Interaction volume radius: 5 \u00c5
Interaction volume height: 10 \u00c5
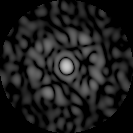
Disorder parameter: 0.8393